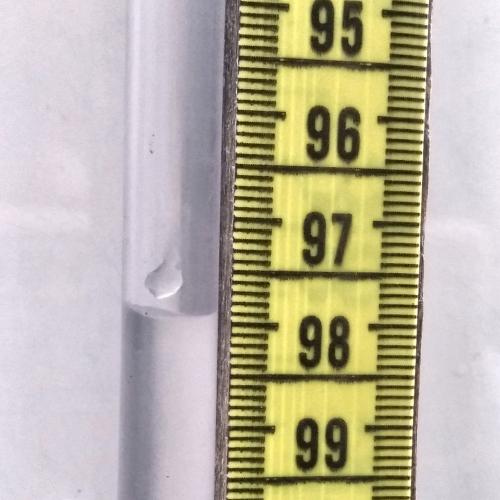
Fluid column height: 97.9 cm